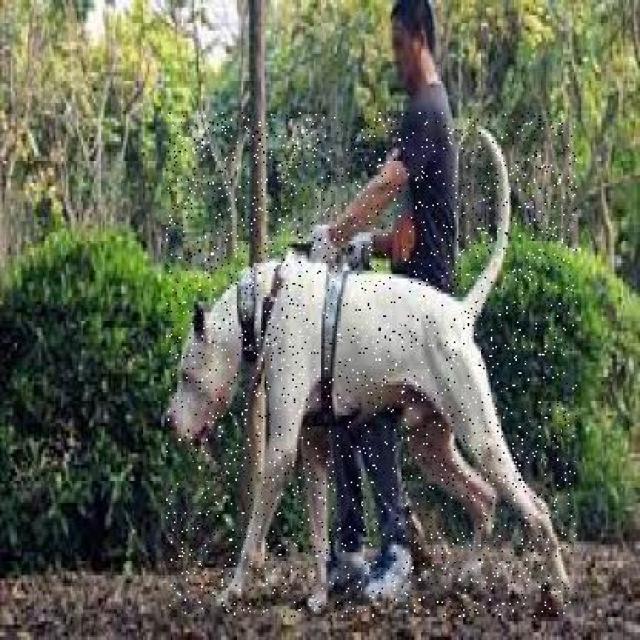
Healthy canine skin — no visible lesions, inflammation, or abnormalities. The skin and coat appear normal.